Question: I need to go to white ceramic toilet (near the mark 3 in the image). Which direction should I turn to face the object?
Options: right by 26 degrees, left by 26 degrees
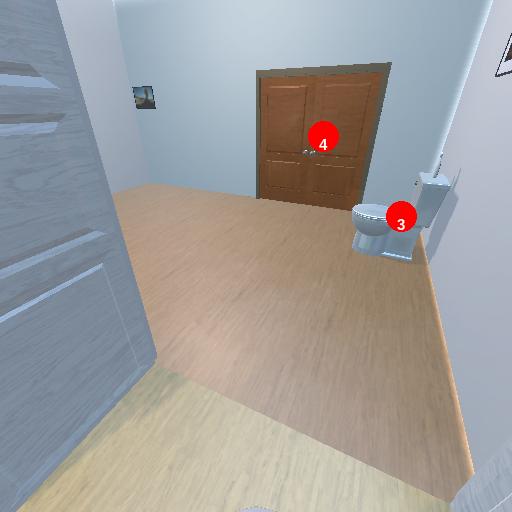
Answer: right by 26 degrees